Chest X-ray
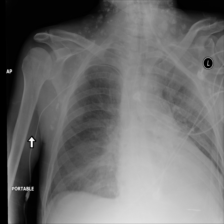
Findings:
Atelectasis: negative
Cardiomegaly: positive
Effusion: negative
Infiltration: positive
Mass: negative
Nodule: negative
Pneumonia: negative
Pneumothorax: negative
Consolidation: negative
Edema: positive
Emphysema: negative
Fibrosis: negative
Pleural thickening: negative
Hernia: negative